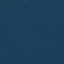
Land use / land cover: SeaLake